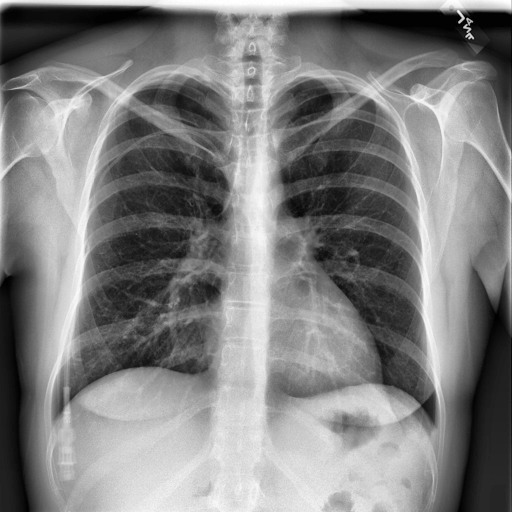
Finding: NORMAL